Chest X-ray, PA view. Patient: 52 years old, sex F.
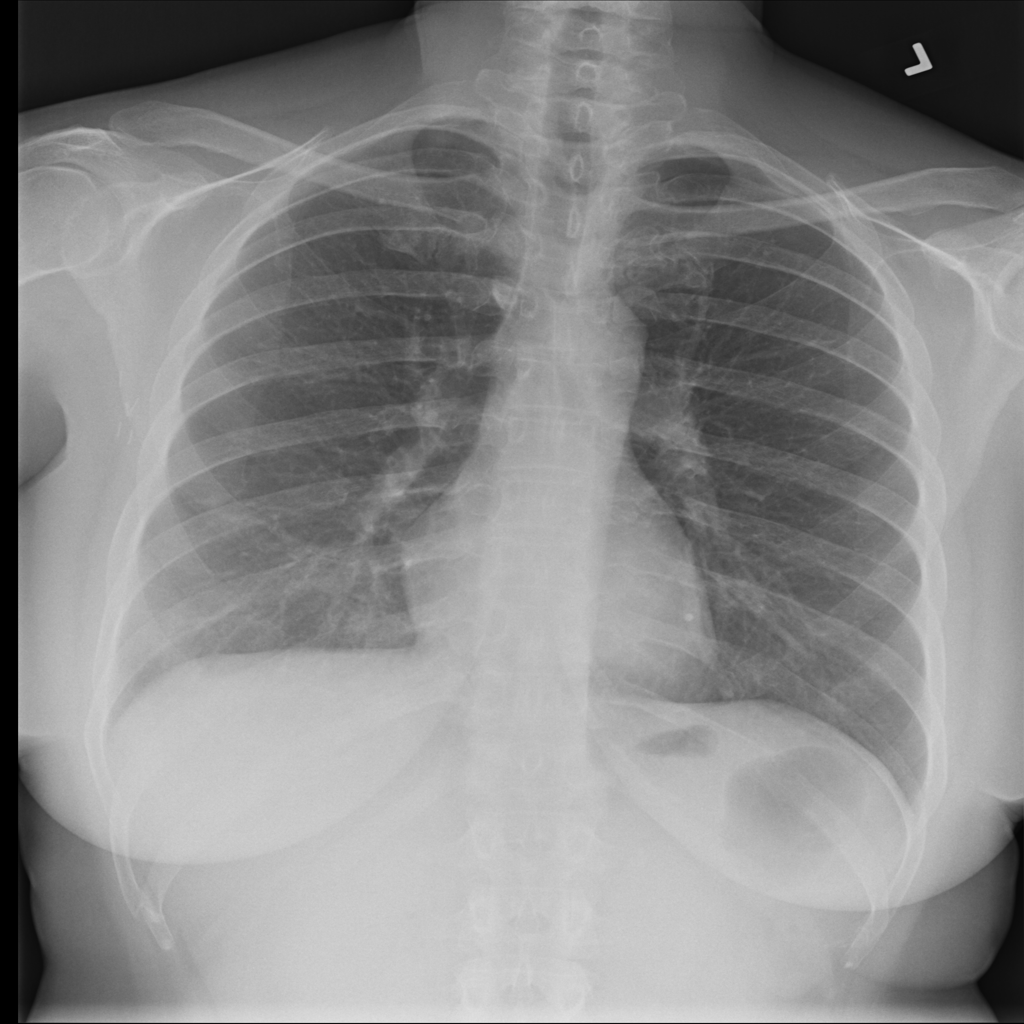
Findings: No Finding